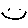
Label: smiley face